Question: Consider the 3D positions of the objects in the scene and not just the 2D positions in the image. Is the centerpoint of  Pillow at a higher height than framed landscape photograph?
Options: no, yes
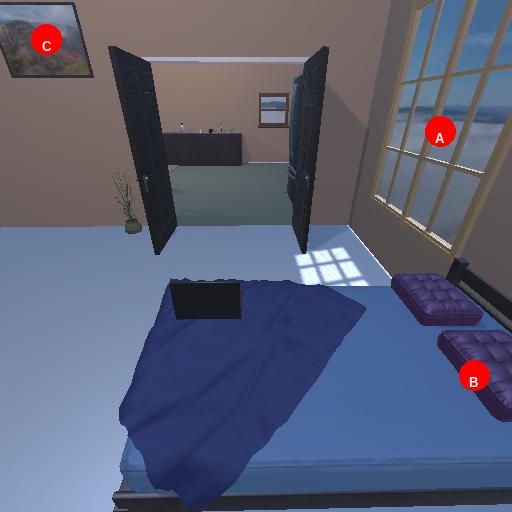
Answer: no